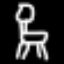
Label: chair